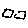
Label: square